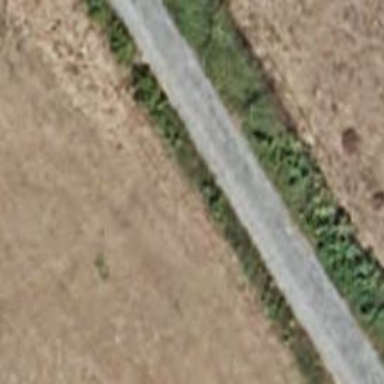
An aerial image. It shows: Unclassified road.